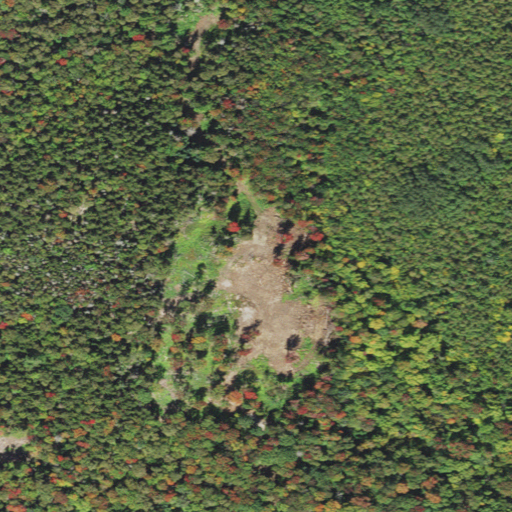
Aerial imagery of mountain in New Hampshire named Wallace Hill containing deciduous forest, evergreen forest, mixed forest, and shrub